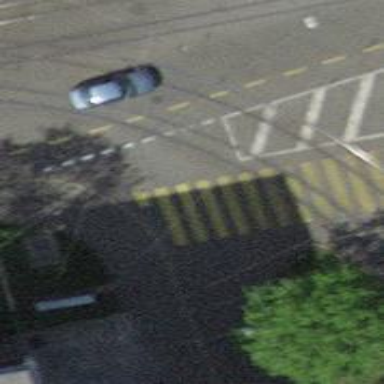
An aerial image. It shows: Marked zebra crossing on the road.